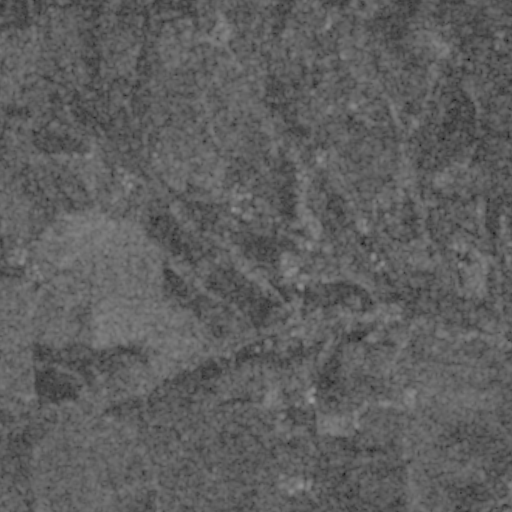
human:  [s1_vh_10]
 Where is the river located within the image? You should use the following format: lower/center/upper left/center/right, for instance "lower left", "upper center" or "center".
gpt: The river is located in the lower of the image.
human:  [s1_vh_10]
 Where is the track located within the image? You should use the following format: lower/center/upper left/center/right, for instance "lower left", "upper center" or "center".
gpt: There is no track in the image.

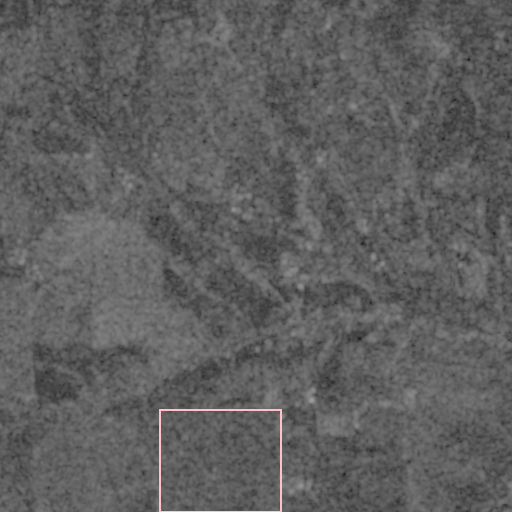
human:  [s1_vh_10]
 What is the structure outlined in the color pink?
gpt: The structure outlined in pink is a crop field.
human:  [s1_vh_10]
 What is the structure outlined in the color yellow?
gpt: There is no yellow outline.